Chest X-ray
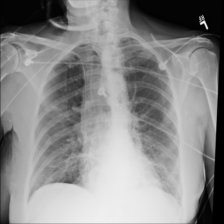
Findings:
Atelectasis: negative
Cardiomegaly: negative
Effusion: negative
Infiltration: negative
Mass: negative
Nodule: negative
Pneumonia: negative
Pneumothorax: negative
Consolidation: negative
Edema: negative
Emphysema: negative
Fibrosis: negative
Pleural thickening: negative
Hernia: negative